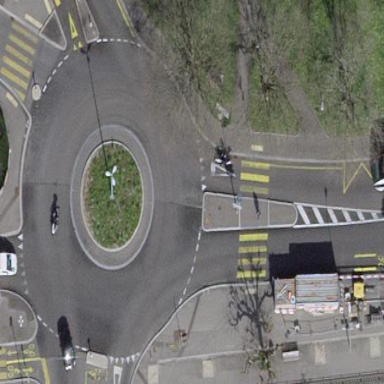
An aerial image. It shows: Secondary road with asphalt surface leading to roundabout.